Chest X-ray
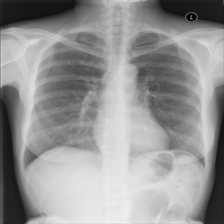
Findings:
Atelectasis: negative
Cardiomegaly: negative
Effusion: negative
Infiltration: negative
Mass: negative
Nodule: negative
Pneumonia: negative
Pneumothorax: negative
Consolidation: negative
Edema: negative
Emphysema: negative
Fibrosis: negative
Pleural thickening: negative
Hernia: negative